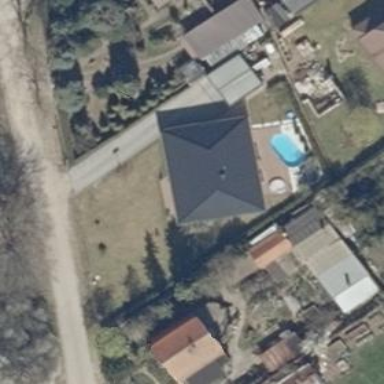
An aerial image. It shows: House with hipped roof.